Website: slack
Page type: stored-credit-cards
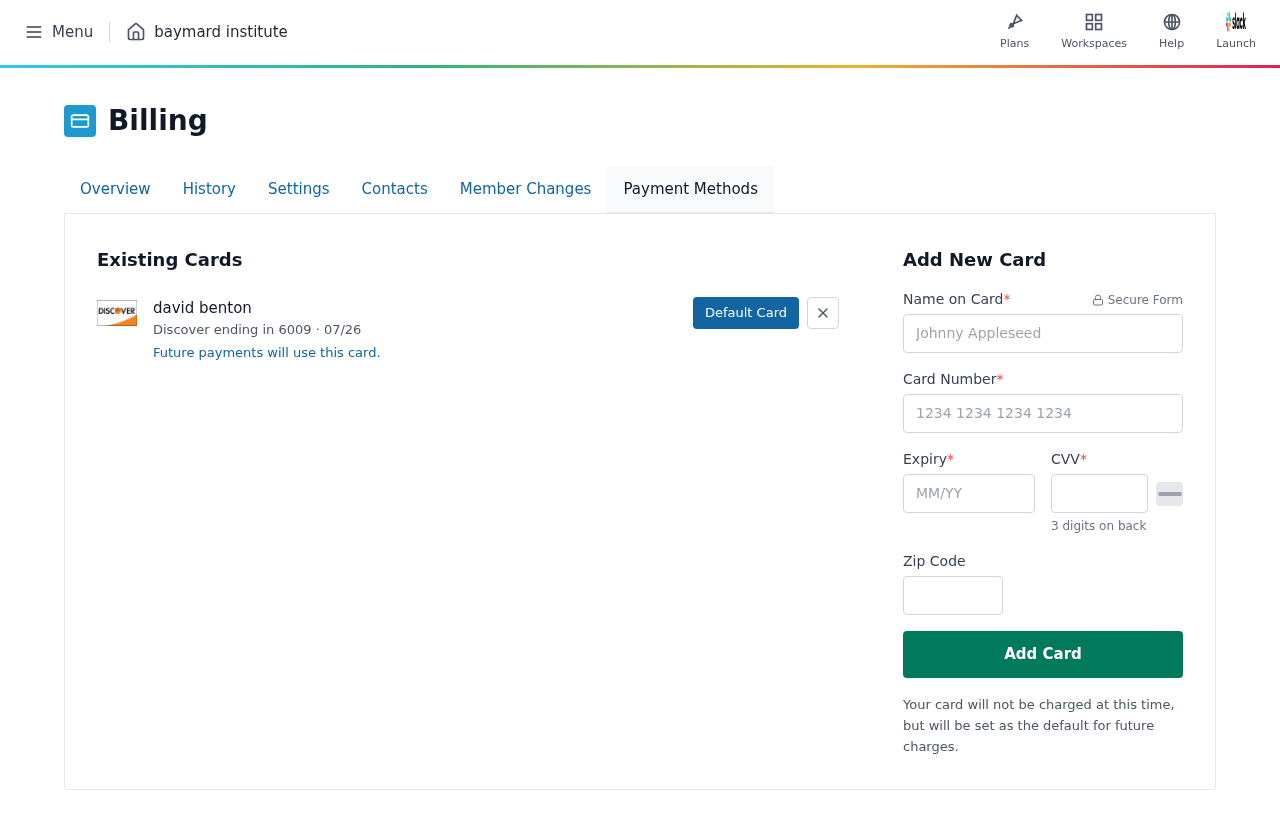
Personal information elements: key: PII_CARD_CVV
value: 210
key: PII_CARD_EXPIRY
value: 07/26
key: PII_CARD_EXPIRY_MONTH
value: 07
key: PII_CARD_EXPIRY_YEAR
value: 26
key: PII_CARD_LAST4
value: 6009
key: PII_CARD_NUMBER
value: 6532 9417 1065 6009
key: PII_CARD_TYPE
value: Discover
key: PII_FULLNAME
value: david benton
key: PII_FULLNAME
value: David Benton
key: PII_POSTCODE
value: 69481